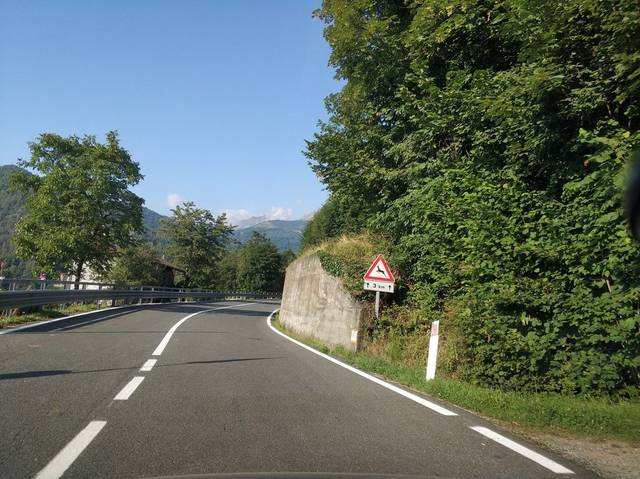
Region: Italy
Coordinates: 45.238, 7.398